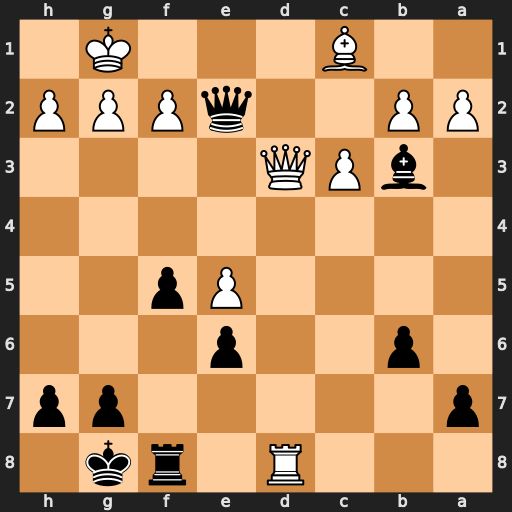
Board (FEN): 3R1rk1/p5pp/1p2p3/4Pp2/8/1bPQ4/PP2qPPP/2B3K1
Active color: b
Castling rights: -
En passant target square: -
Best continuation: Qe1+ Qf1 Qxf1+